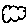
Label: cloud